Field crop: maize
Growth stage: 2
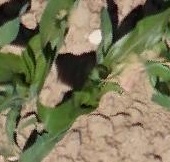
Species: maize